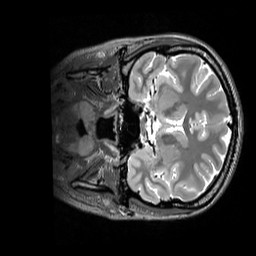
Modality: T2w
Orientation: coronal
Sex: female
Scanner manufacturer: siemens
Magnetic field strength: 3 T
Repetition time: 3.2 s
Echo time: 0.409 s